Question: I am using WPF checkListBox And I want to populate its elements with all properties of the class given below. And I have a class named Person
'''
namespace MyProject
{
public class Person
{
public enum PersonFields
{
PersonPermission1,
PersonPermission2,
}
bool _personPermission1;
bool _personPermission2;
public bool PersonPermission1
{
get
{
return _personPermission1;
}
set
{
if (_personPermission1!= value)
{
_personPermission1= value;
}
}
}
public bool PersonPermission2
{
get
{
return _personPermission1;
}
set
{
if (_personPermission2!= value)
{
_personPermission2= value;
}
}
}
}
}
'''
I want to populate a checkListBox with its Properties dynamically. as in given image.

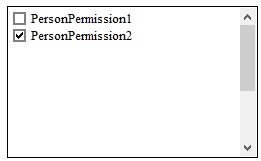
Answer: Yeah I got my answer...
'''
chkListBoxPerson.ItemsSource = typeof(Person).GetProperties();
chkListBoxPerson.DisplayMemberPath = "Name";
'''
Here chkListBoxPerson is the name of my CheckListBox.